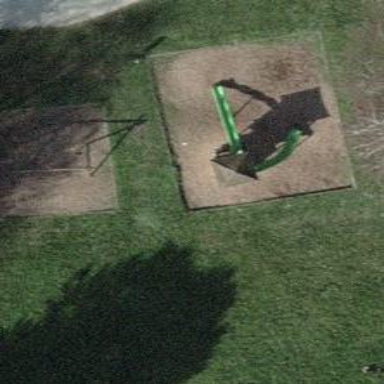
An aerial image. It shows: Playground area for leisure land.